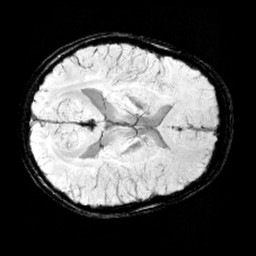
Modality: minIP
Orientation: axial
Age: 12
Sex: female
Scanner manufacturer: siemens
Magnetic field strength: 3 T
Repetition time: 0.027 s
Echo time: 0.02 s